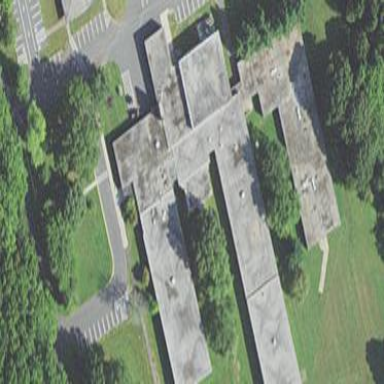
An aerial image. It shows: School building.